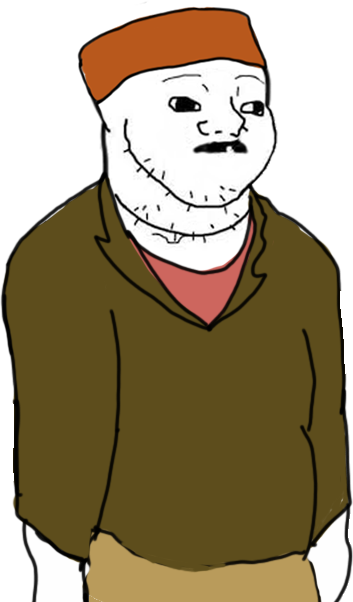
Label: 5_Brainlet